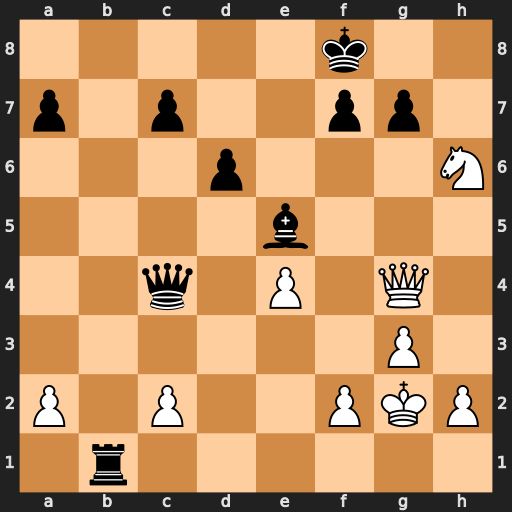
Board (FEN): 5k2/p1p2pp1/3p3N/4b3/2q1P1Q1/6P1/P1P2PKP/1r6
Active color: w
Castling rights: -
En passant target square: -
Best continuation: Qc8+ Ke7 Ng8#